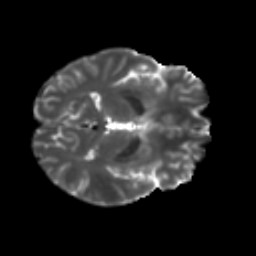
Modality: T2w
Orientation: axial
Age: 35
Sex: male
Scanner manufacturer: ge
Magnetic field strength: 3 T
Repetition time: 7.8 s
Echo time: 0.0613 s